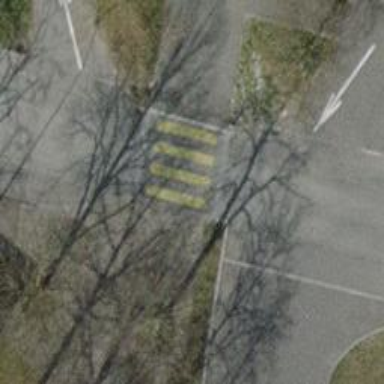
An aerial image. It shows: Zebra crossing with clear zebra markings.